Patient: sex F, age 33
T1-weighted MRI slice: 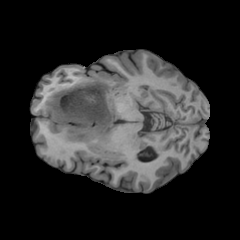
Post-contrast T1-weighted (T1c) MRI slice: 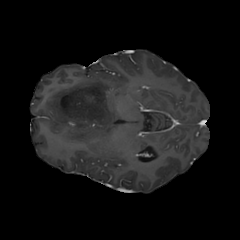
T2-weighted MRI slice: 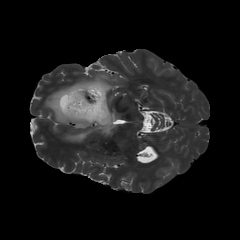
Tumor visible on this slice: yes
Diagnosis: Astrocytoma, IDH-mutant
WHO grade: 4